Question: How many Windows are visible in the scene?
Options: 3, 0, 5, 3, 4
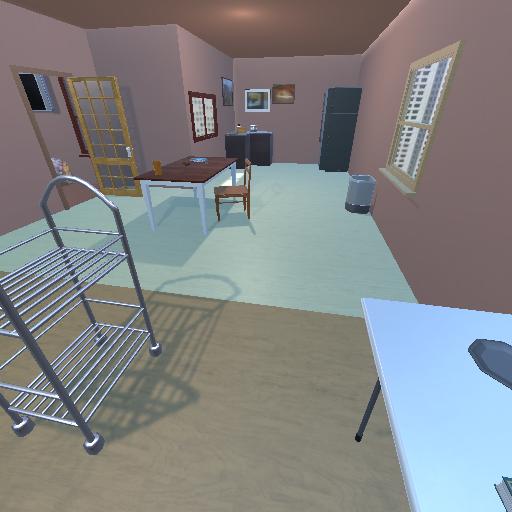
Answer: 3